Interaction volume radius: 10 \u00c5
Interaction volume height: 10 \u00c5
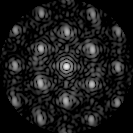
Disorder parameter: 0.2762